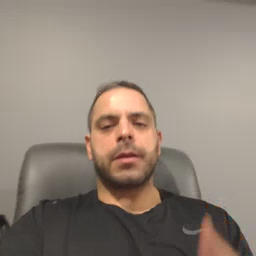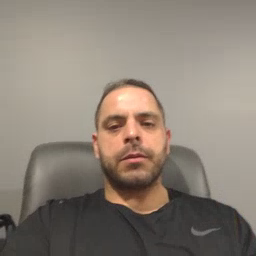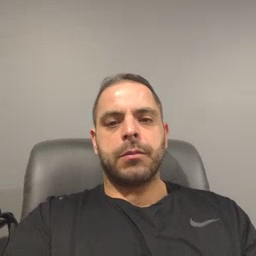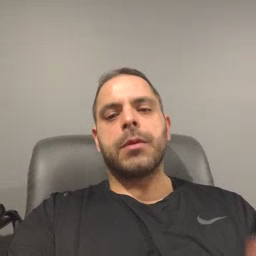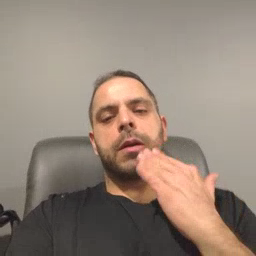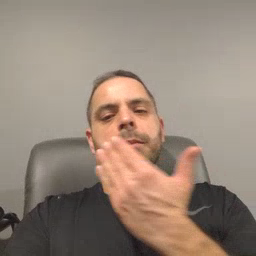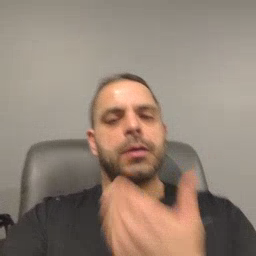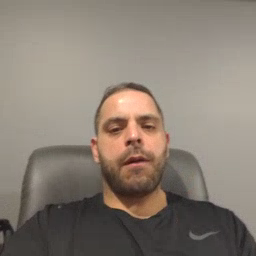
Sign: napkin